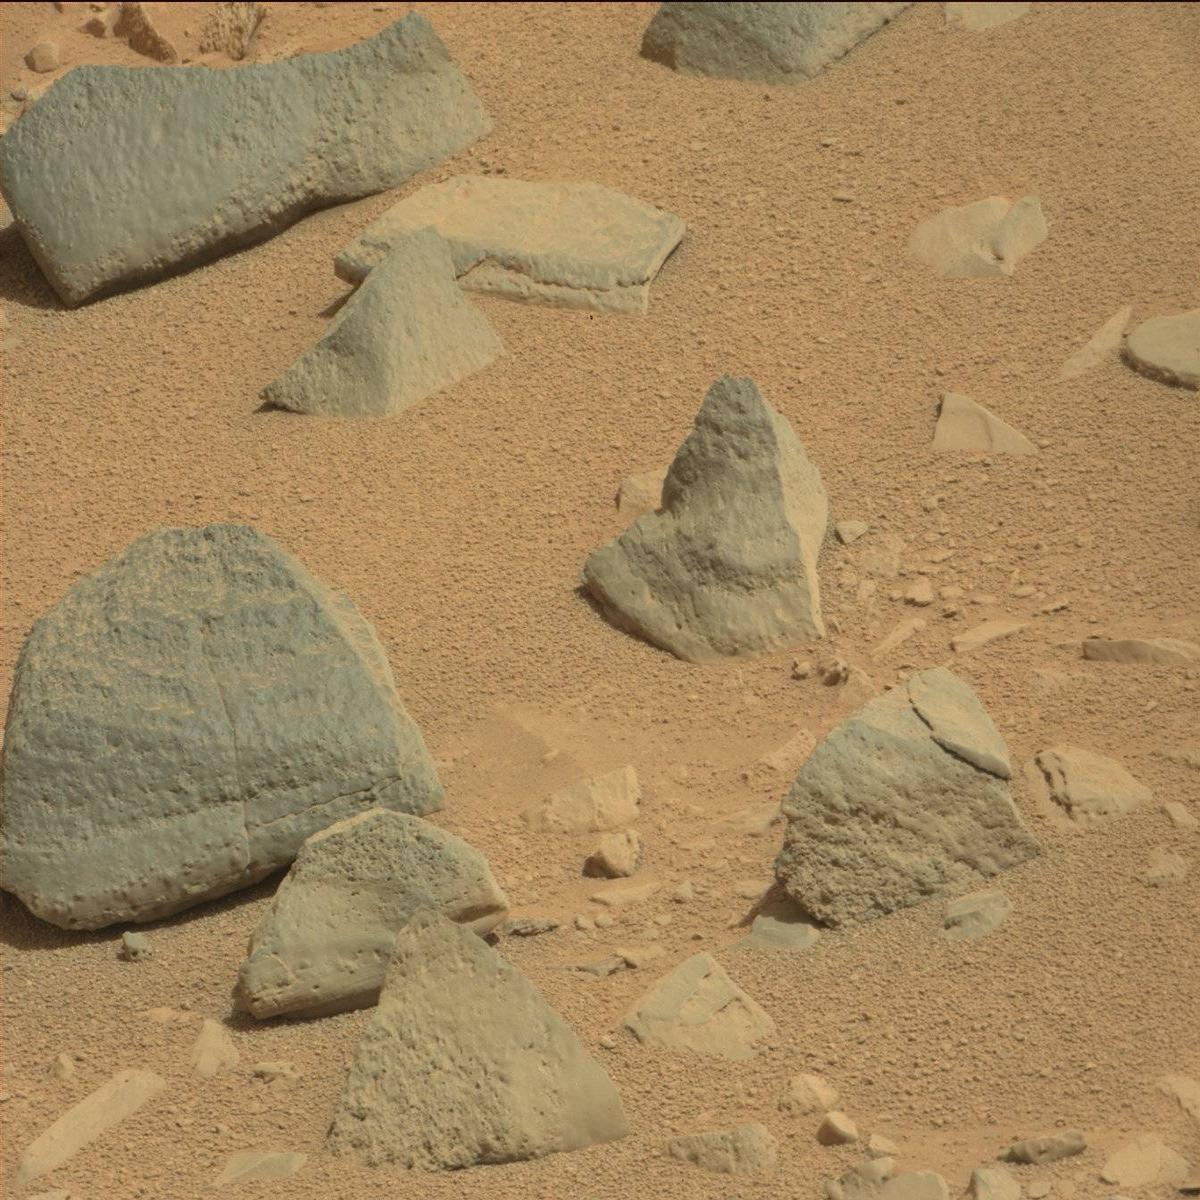
Terrain classes present: Bedrock, Rock, Sand / Soil